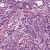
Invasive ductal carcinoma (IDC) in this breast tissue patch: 1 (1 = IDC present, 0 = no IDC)